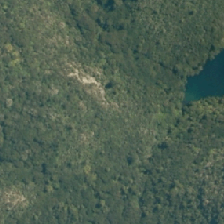
Land cover: broadleaved_indigenous_hardwood